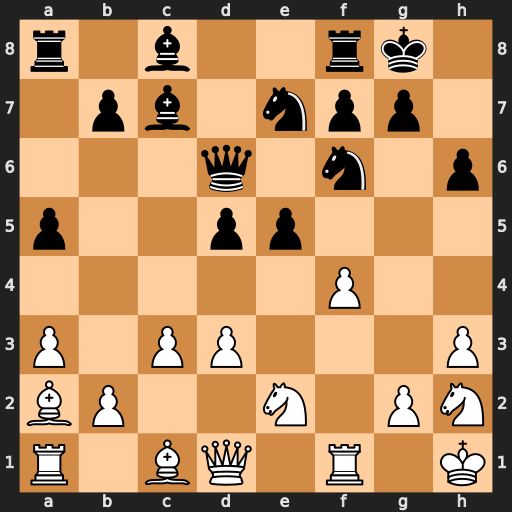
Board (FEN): r1b2rk1/1pb1npp1/3q1n1p/p2pp3/5P2/P1PP3P/BP2N1PN/R1BQ1R1K
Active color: w
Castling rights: -
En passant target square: -
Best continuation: fxe5 Qxe5 Bf4